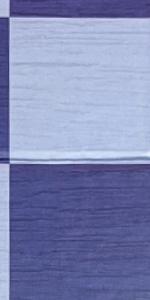
Label: Empty